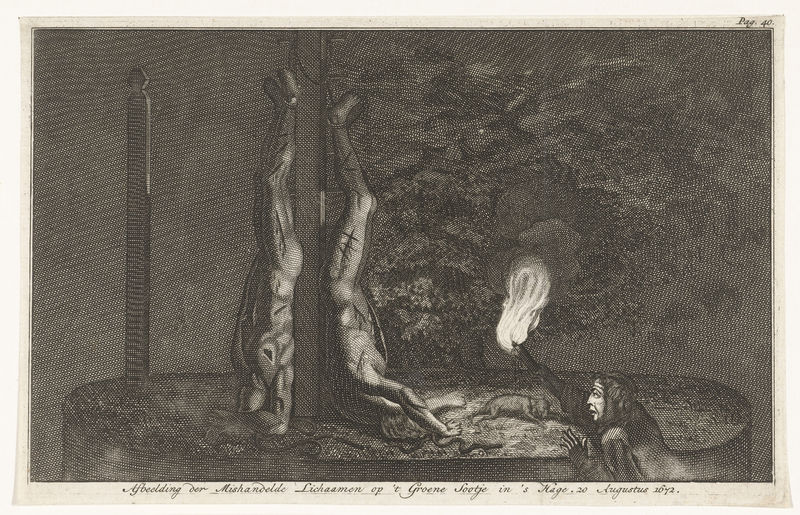
Titel: De verminkte lichamen van de gebroeders De Witt hangend aan de wip
Standort: Amsterdam
Institution: Rijksmuseum
Schlagwörter: baum, dunkel, feuer, kopf, körper, mann, nackt, weiß, frau, männer, nacht, schwarz, säule, zeichnung, tier, tod, busch, dunkelheit, füße, schrift, hängen, pfahl, schraffur, text, sterben, wunden, fackel, kopfstand, kopfüber